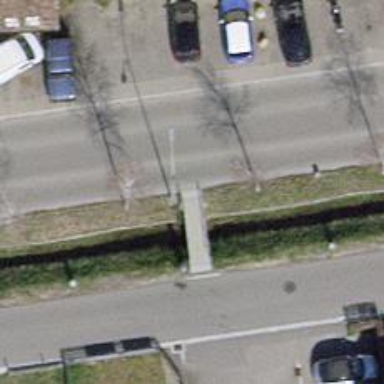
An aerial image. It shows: Footway bridge with concrete surface.